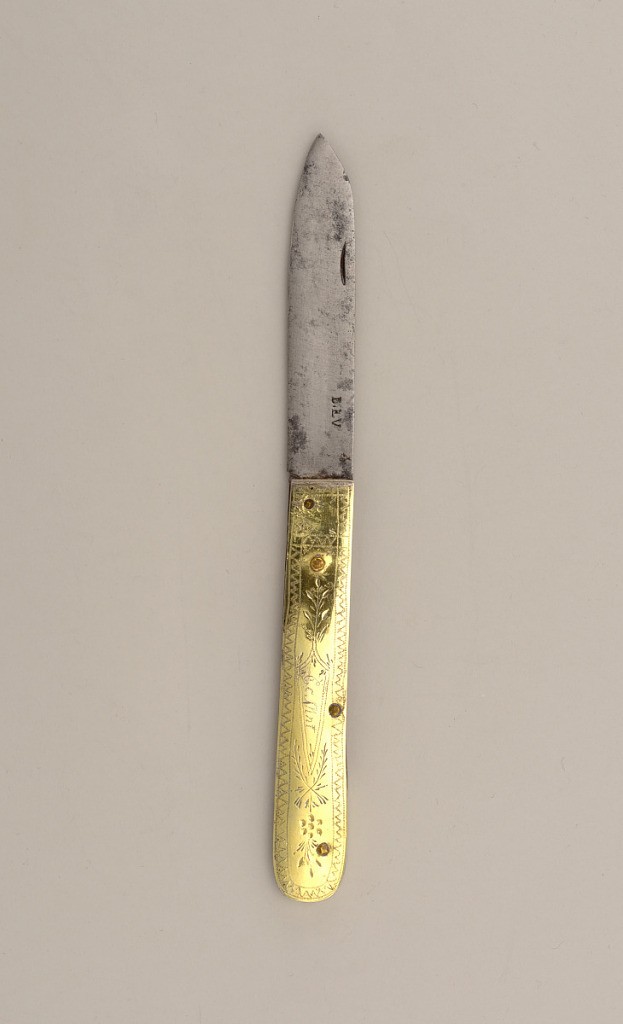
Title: Folding Knife with Gold Plated Silver Handle From Traveling Cutlery Set
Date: ca. 1827
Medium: steel, gold plated silver, brass
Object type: knife
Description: Leaf-shaped blade folds into flat, straight-sided handle with rounded end. Silver gilt handle engraved with floral pattern and decorative border. Three brass riverts.